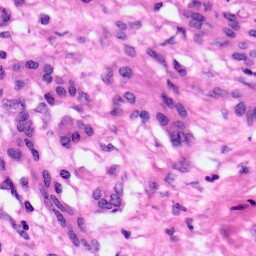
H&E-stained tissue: Pancreatic